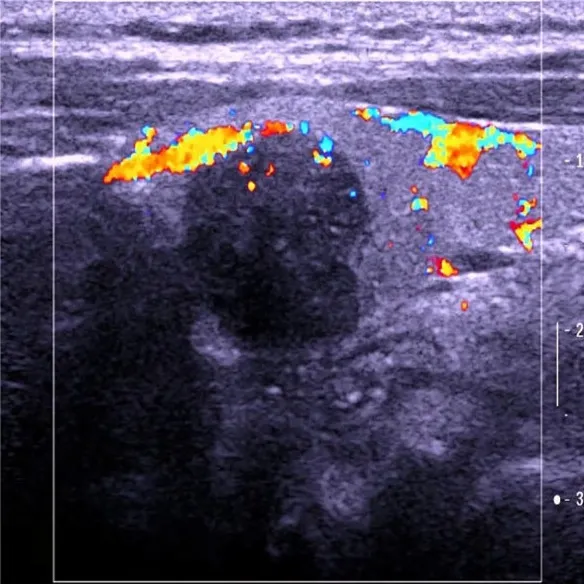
Color Doppler of atypical parathyroid adenoma misdiagnosed as "thyroid malignant tumor".
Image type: radiology (ultrasound)